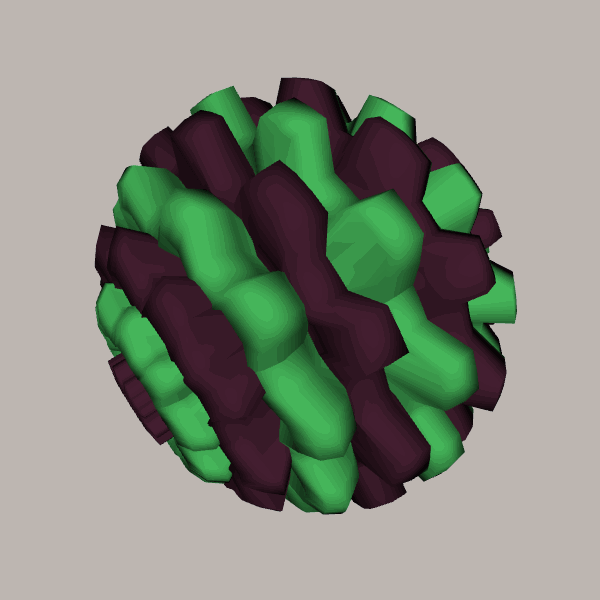
Background: light